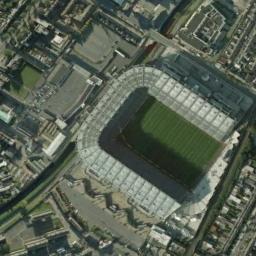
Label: stadium